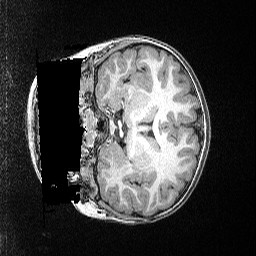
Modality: T1w
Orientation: coronal
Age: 82
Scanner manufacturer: siemens
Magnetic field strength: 3 T
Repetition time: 2.5 s
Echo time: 0.00347 s